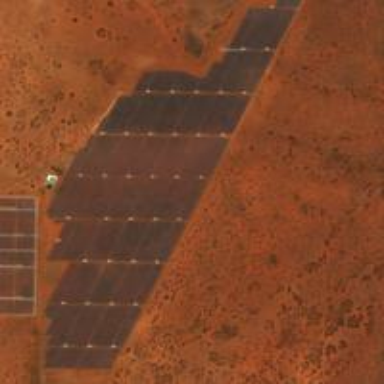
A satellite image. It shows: Solar power plant using photovoltaic technology.